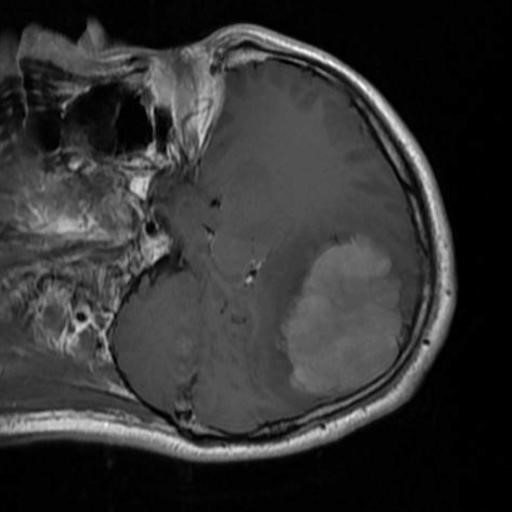
Label: brain_menin